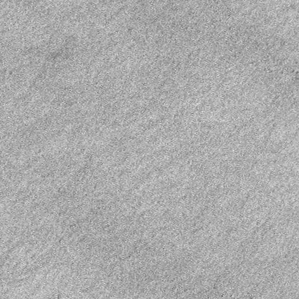
Label: frost